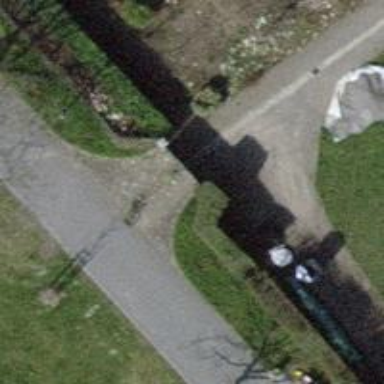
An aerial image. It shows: Gate.